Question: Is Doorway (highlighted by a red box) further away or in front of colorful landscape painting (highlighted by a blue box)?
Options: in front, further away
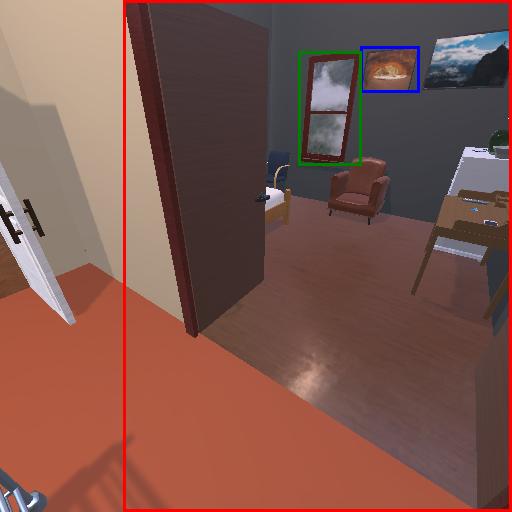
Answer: in front